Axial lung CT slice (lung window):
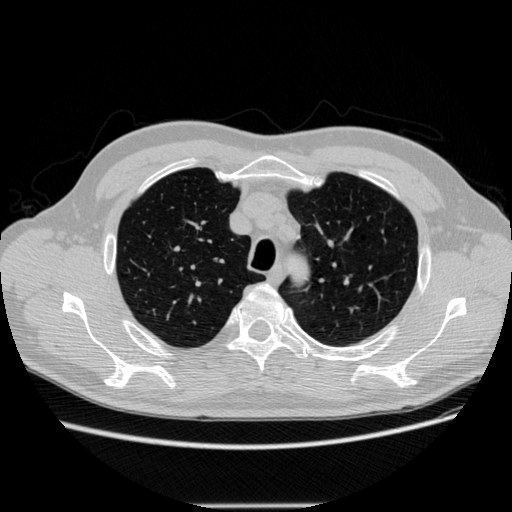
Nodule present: no